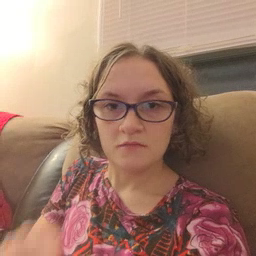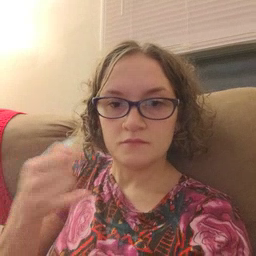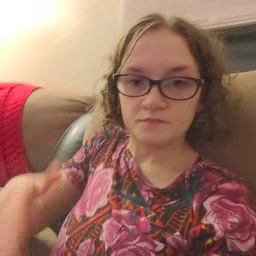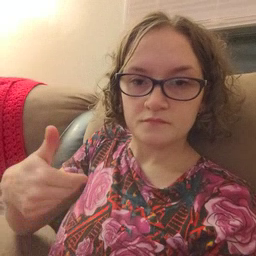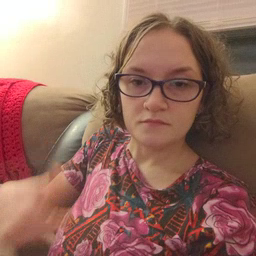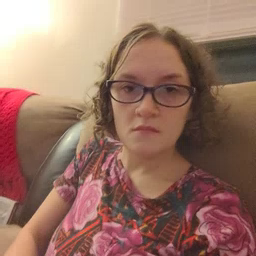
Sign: jeans